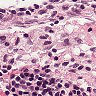
Metastatic tissue present: no